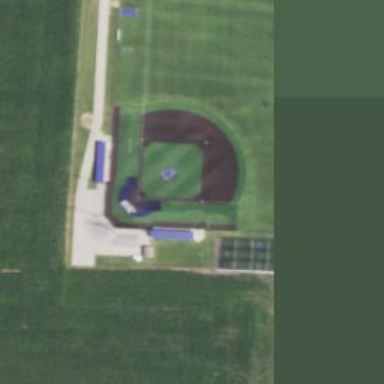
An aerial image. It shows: Baseball pitch for leisure land.